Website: crate-barrel
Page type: stored-credit-cards
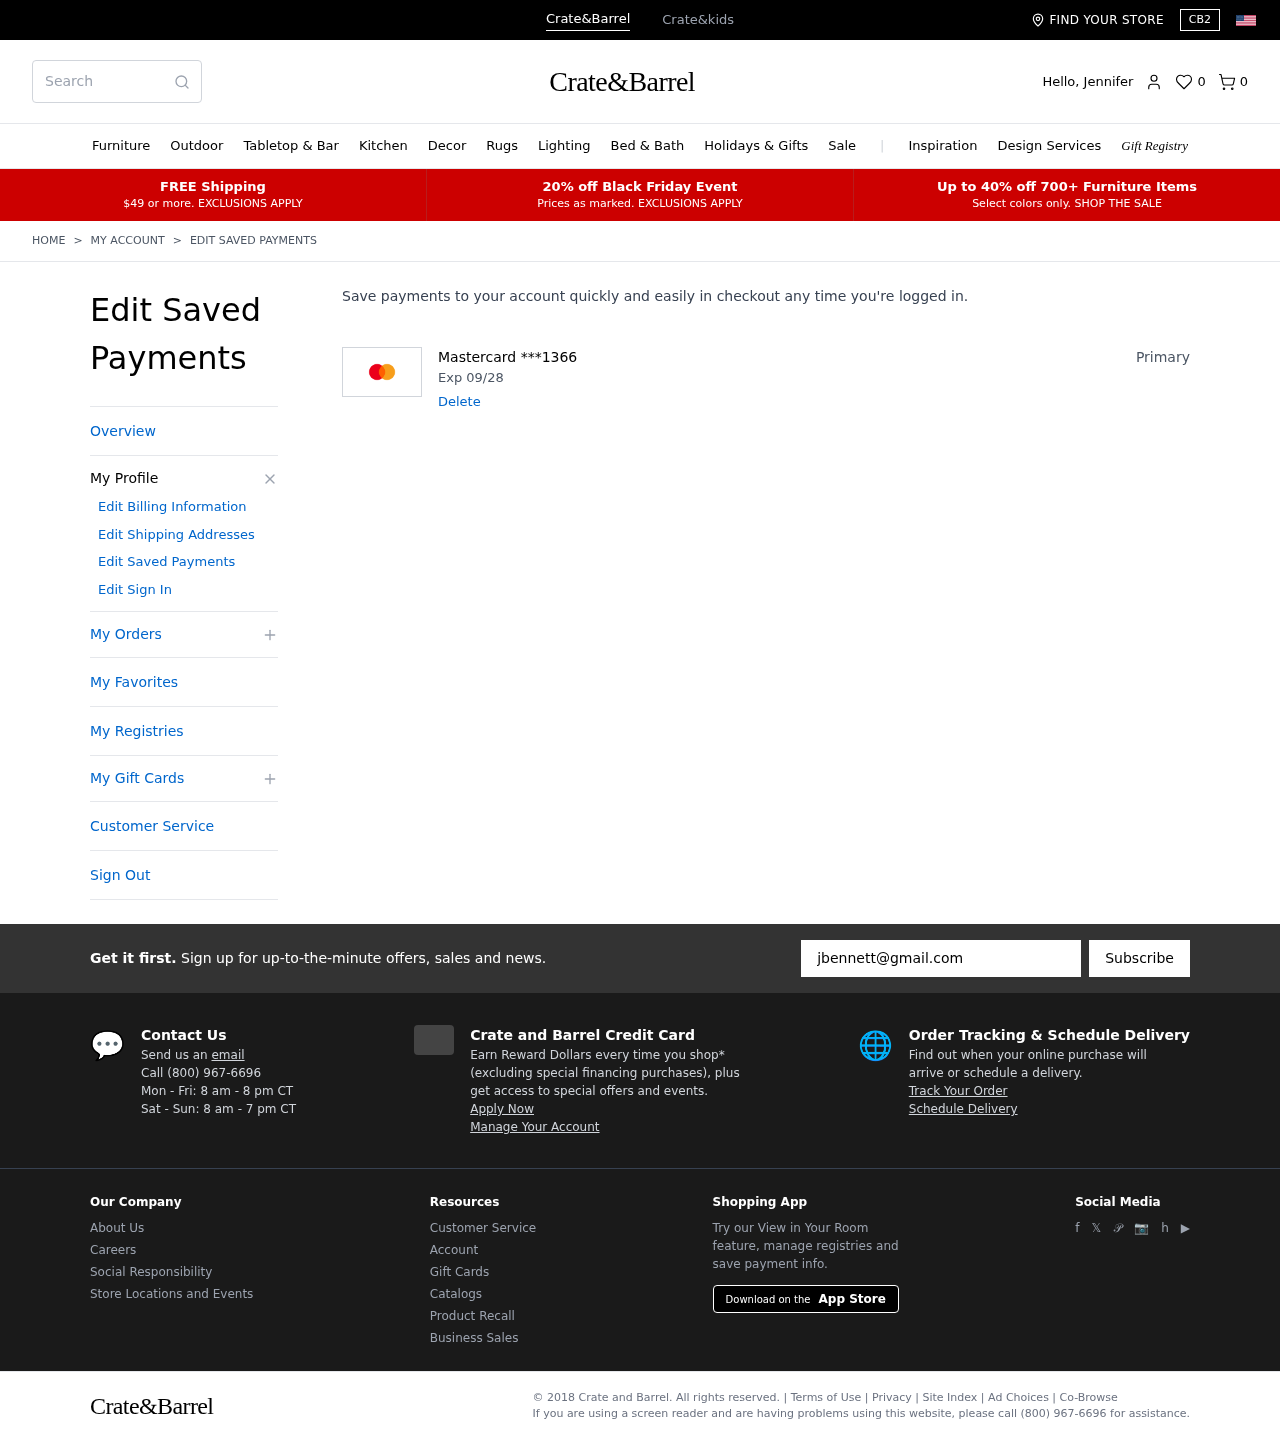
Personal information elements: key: PII_CARD_EXPIRY
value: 09/28
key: PII_CARD_LAST4
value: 1366
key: PII_CARD_TYPE
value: Mastercard
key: PII_FIRSTNAME
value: Jennifer
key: PII_EMAIL
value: jbennett@gmail.com
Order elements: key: ORDER_NUM_ITEMS
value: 0
Search elements: key: HEADER_SEARCH
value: Search
Other elements: key: FAVORITES_COUNT
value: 0